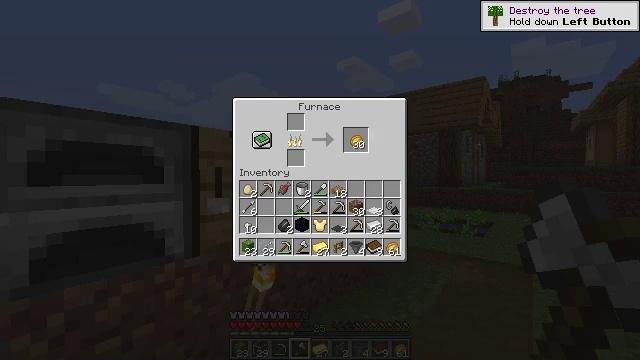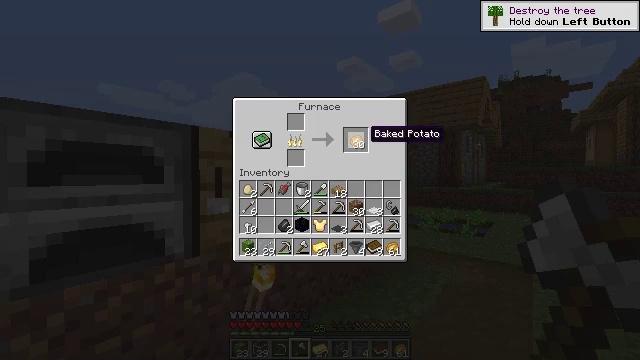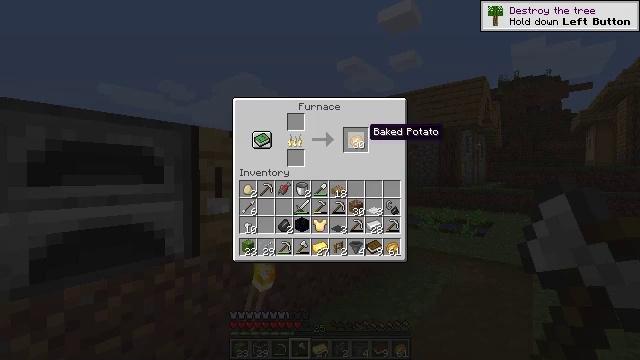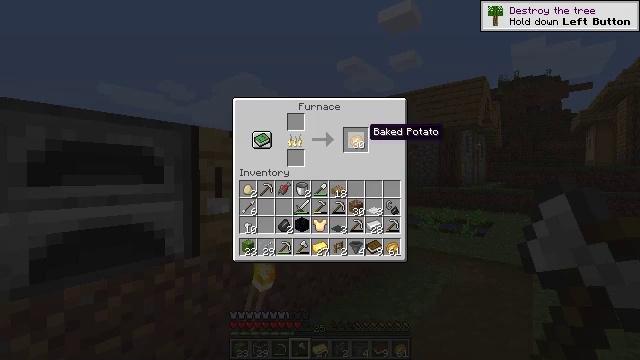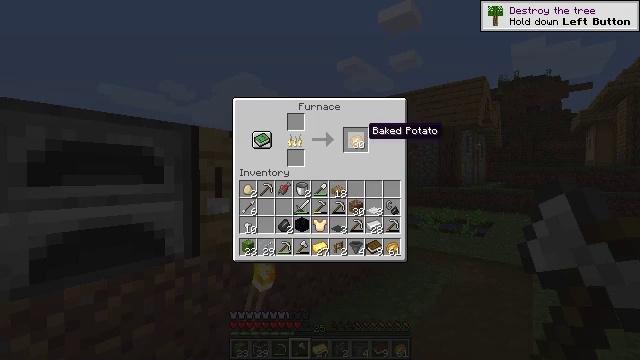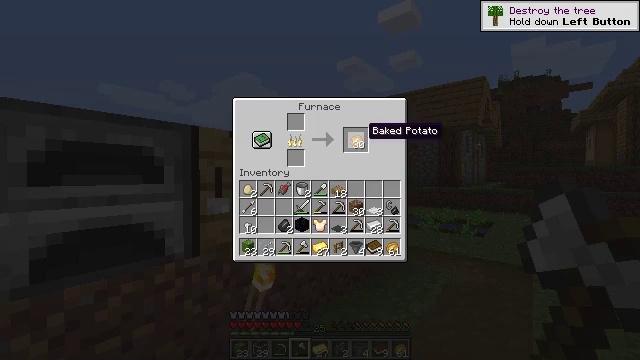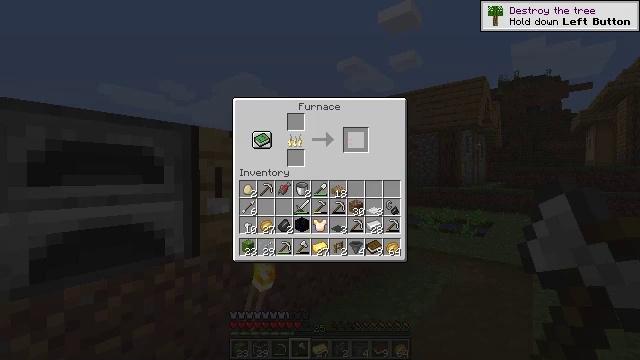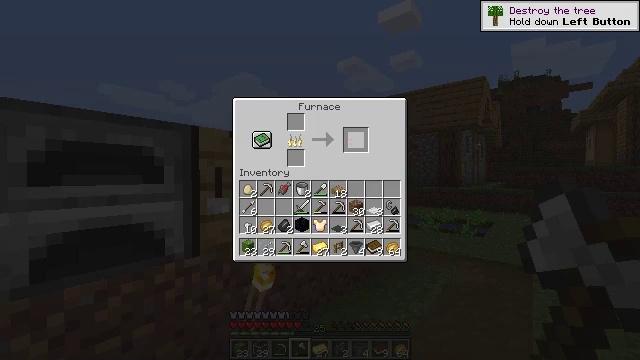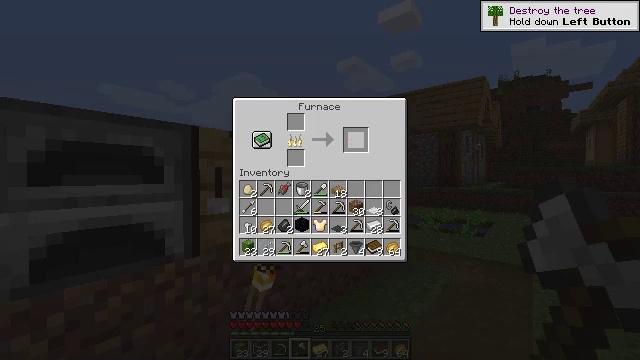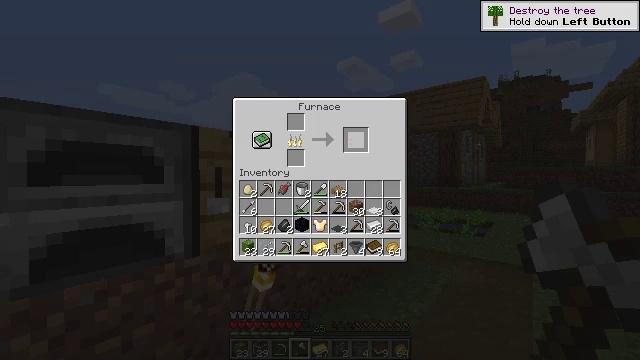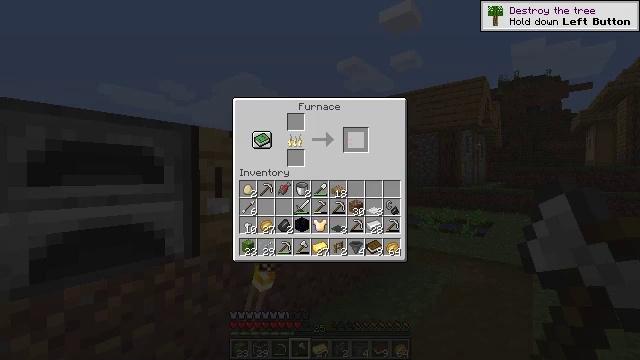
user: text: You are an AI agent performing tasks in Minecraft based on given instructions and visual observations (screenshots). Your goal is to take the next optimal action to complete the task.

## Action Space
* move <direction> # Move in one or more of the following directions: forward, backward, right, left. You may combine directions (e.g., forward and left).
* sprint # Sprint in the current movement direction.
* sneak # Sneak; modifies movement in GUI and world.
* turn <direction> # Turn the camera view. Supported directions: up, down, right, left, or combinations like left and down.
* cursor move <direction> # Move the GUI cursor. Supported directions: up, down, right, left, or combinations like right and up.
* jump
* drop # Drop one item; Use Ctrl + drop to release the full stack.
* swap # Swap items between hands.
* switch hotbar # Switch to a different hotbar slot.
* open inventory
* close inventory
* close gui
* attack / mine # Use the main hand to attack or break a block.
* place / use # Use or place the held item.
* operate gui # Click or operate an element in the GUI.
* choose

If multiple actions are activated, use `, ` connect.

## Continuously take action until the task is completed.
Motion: motion action
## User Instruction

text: craft item air
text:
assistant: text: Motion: sneak, cursor move up
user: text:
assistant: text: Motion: sneak
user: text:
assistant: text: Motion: sneak
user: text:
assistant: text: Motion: sneak
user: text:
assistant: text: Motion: sneak
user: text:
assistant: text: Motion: sneak, operate gui
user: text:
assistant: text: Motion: sneak, operate gui
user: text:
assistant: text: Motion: sneak
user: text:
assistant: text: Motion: sneak
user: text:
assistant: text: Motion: sneak
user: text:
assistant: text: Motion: sneak